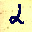
Label: 2